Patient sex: M
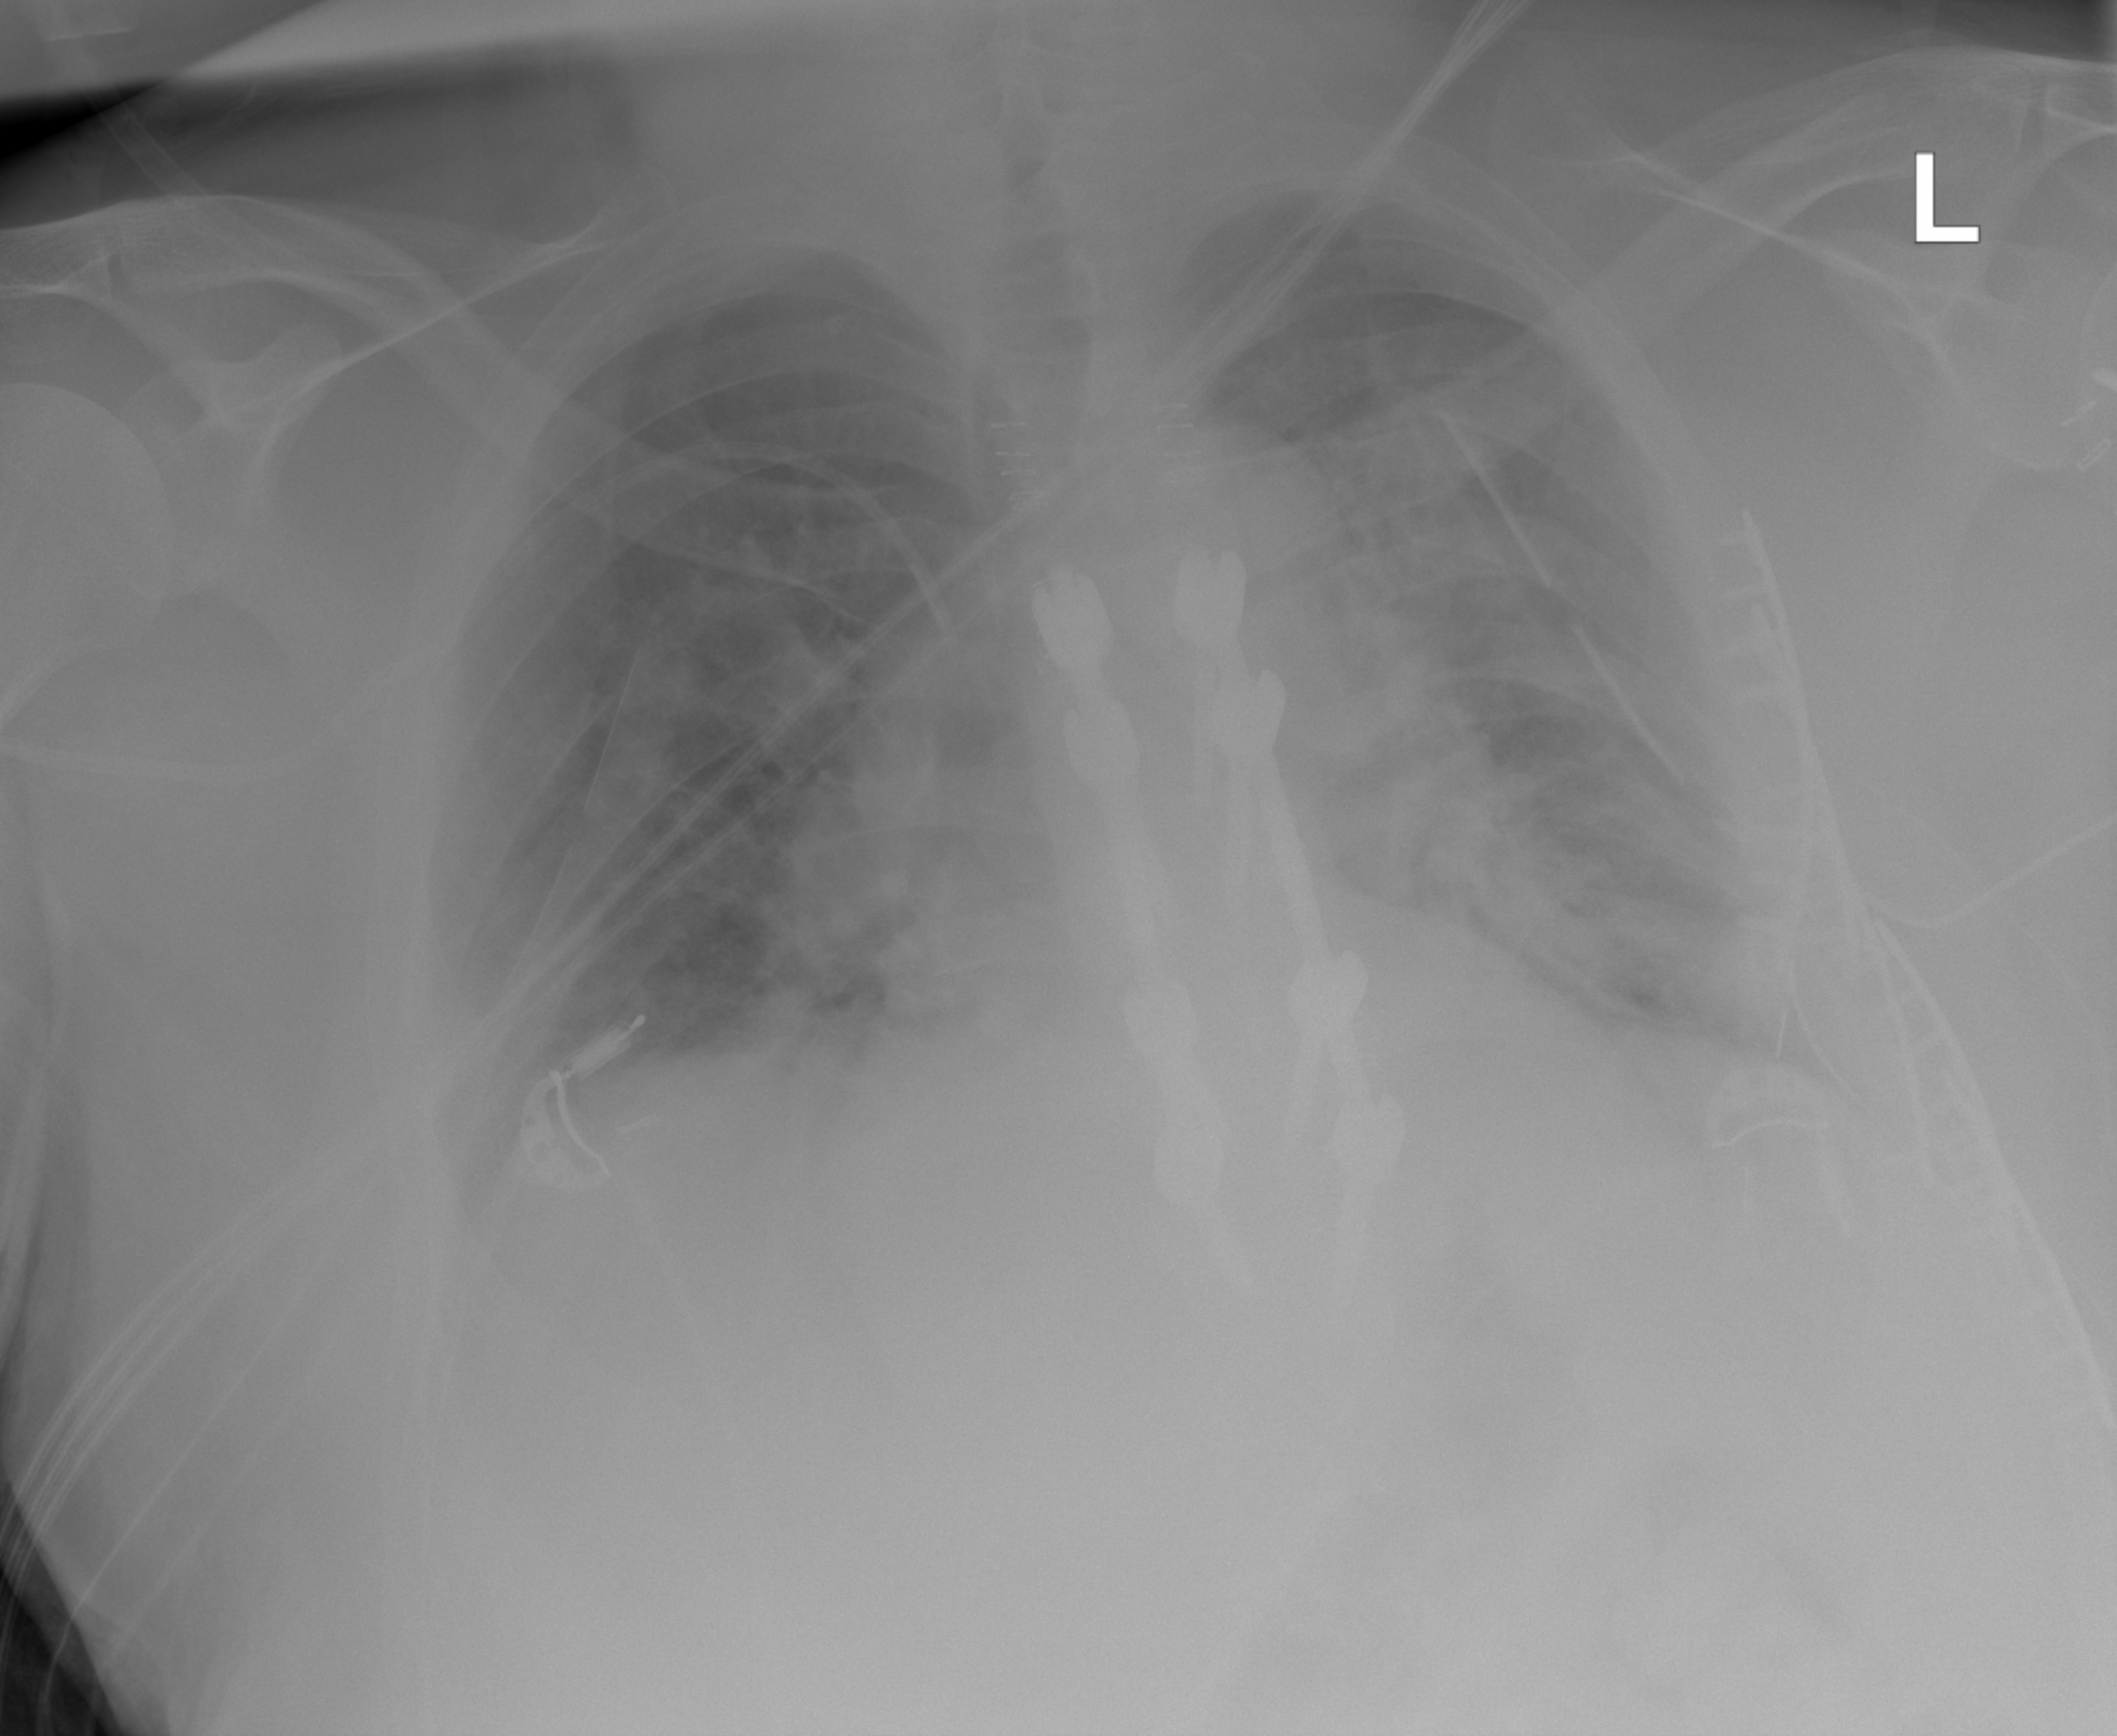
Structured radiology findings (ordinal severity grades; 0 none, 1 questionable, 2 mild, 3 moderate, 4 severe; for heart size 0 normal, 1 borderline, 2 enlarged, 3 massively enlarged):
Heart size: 0
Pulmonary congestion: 3
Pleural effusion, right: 2
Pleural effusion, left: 2
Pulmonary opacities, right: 2
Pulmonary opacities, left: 3
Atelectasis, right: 0
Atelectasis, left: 2